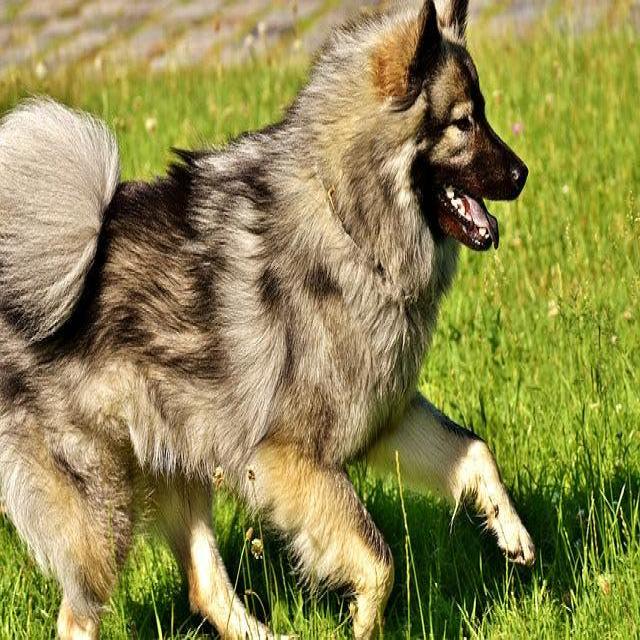
Healthy canine skin — no visible lesions, inflammation, or abnormalities. The skin and coat appear normal.